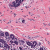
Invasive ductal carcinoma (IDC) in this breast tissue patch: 0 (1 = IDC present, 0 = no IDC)